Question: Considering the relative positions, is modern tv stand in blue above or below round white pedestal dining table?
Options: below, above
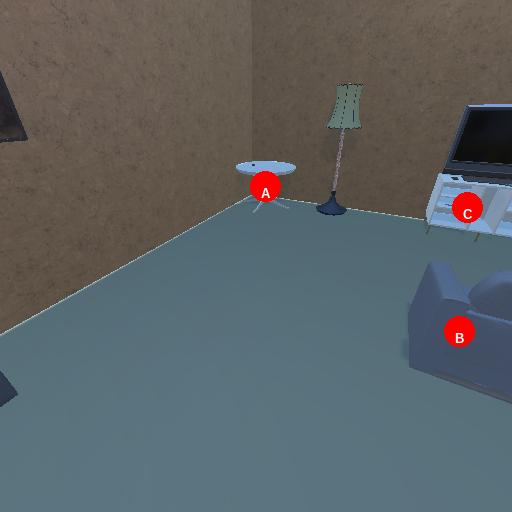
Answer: below